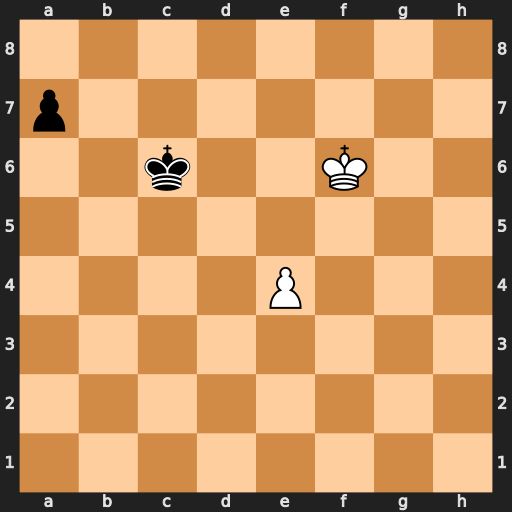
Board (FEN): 8/p7/2k2K2/8/4P3/8/8/8
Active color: w
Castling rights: -
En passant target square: -
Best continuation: e5 Kd7 Kf7 a6 e6+